Question: What is the measurement shown in the image?
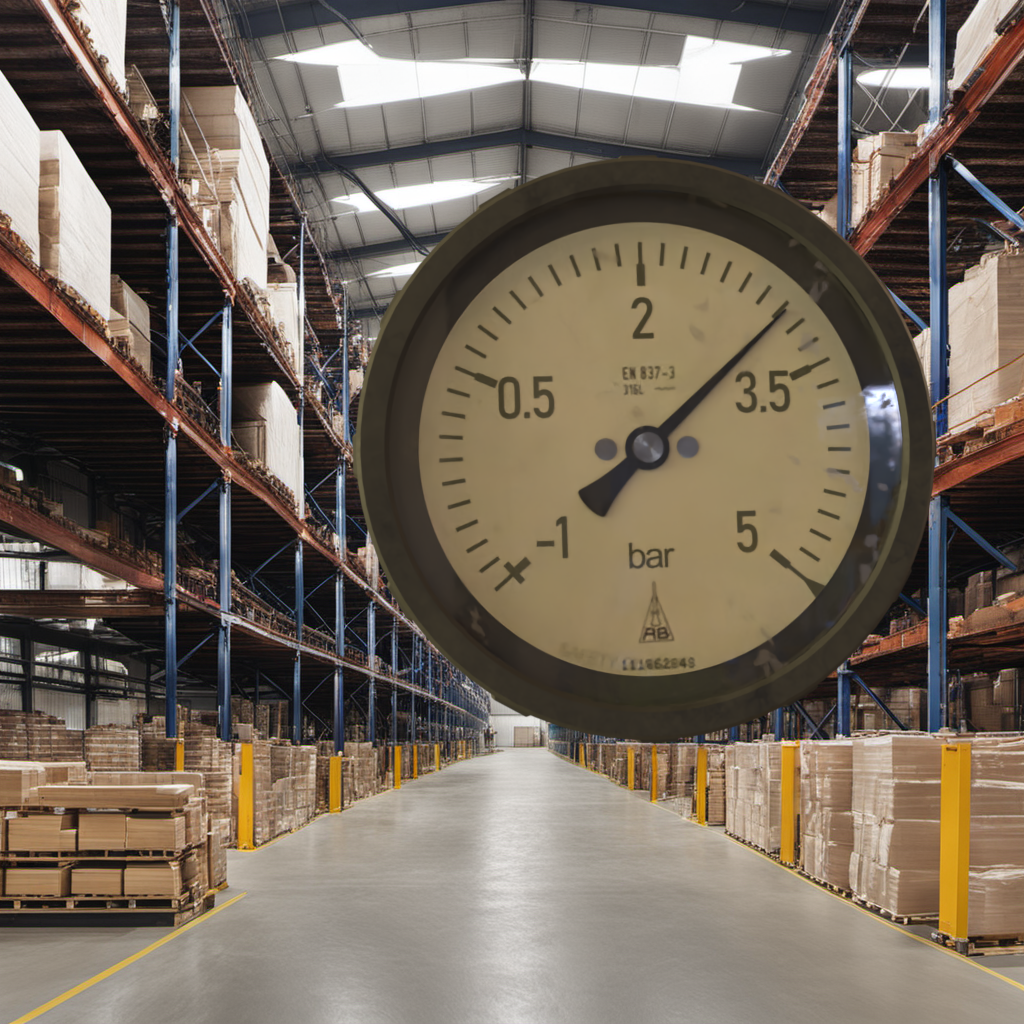
Answer: The result is 3.09
Question: What is the range of this measurement?
Answer: The range is from -1 to 5
Question: What is the minimum and maximum value of this measurement?
Answer: The minimum value is -1 and the maximum value is 5